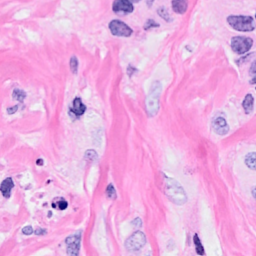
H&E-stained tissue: Breast